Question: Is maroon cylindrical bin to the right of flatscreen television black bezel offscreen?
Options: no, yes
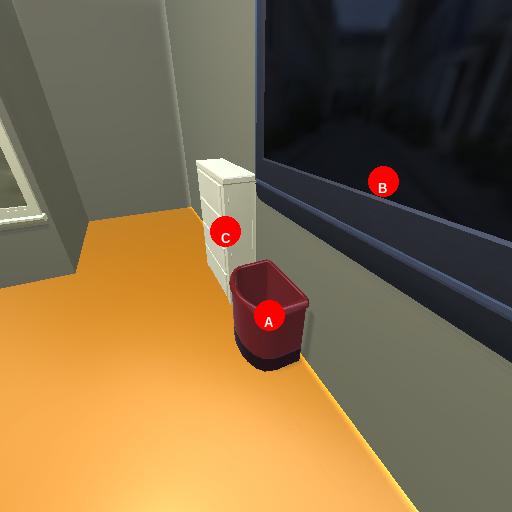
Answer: no